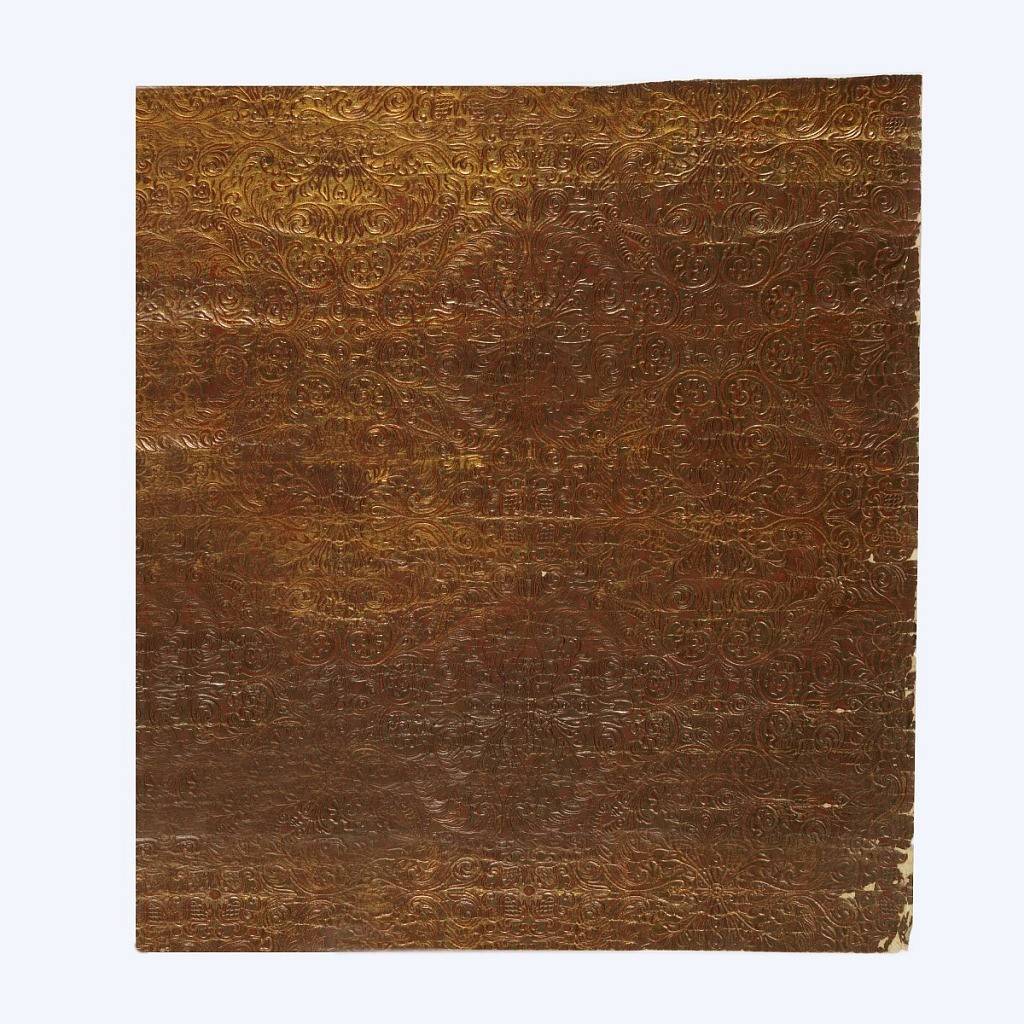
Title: Sidewall
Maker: Morris & Co., London, England
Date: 1879
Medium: Block-printed, embossed
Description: All-over patterning of stylized floral motifs forming medallion-like figures, printed in gold over deep red.